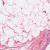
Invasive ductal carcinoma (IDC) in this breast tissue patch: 0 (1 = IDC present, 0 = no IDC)